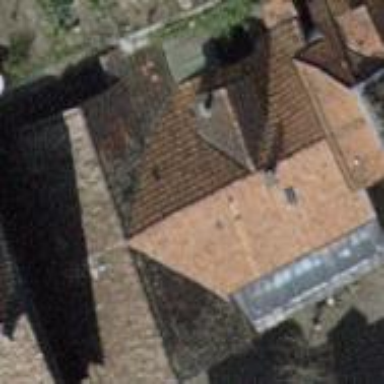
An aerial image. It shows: Building with gabled roof covered in roof tiles. The roof orientation is across the building.